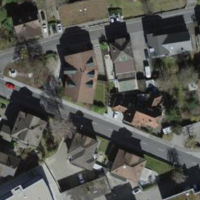
EUNIS habitat code: 54
Species observed at this site:
Euonymus europaeus
Symphoricarpos albus